I will show an image sequence of human cooking. I have annotated the images with numbered circles. Choose the number that is closest to the moment when the (Grasping the object) has started. You are a five-time world champion in this game. Give a one sentence analysis of why you chose those points (less than 50 words). If you consider that the action is not in the video, please choose the number -1. Provide your answer at the end in a json file of this format: {"points": []}
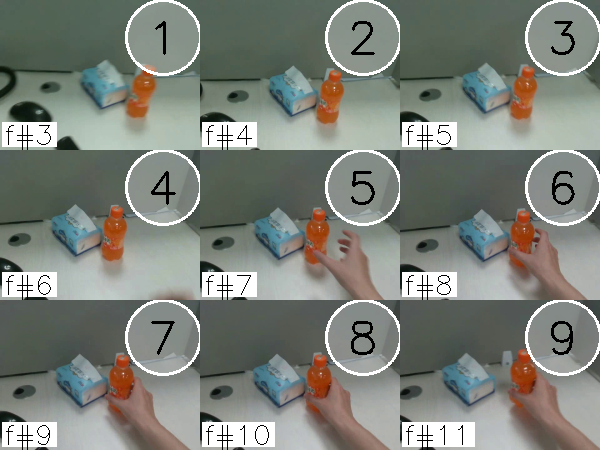
Frame 7 shows the clearest moment of hand-object contact.
{"points": [7]}